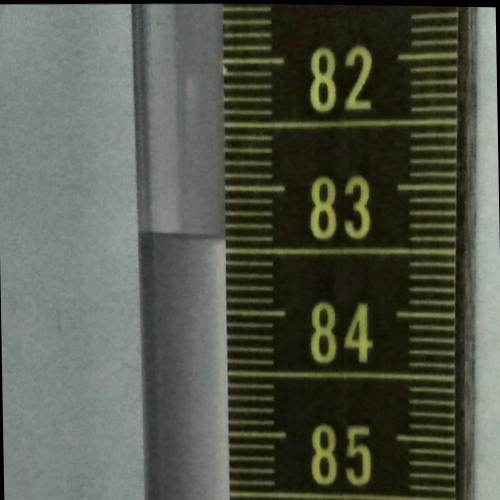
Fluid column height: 83.4 cm